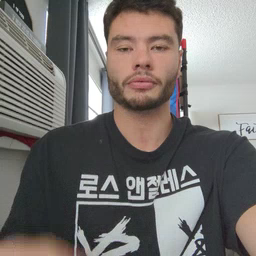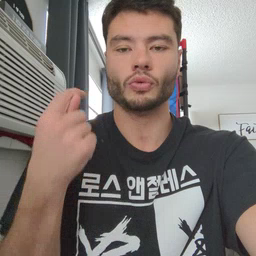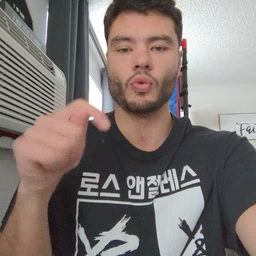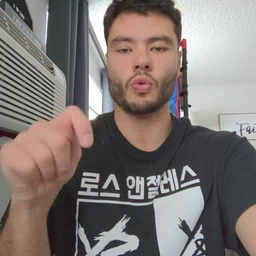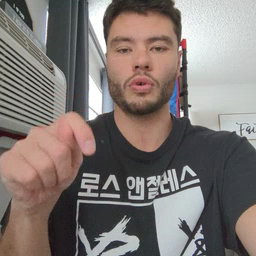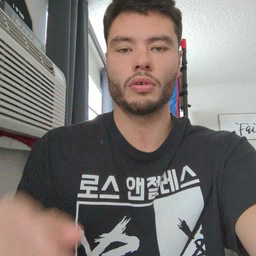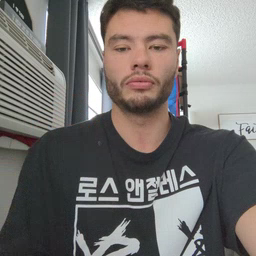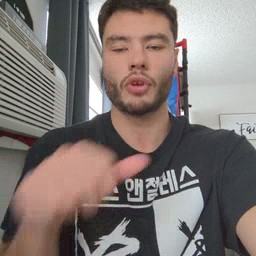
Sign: toy